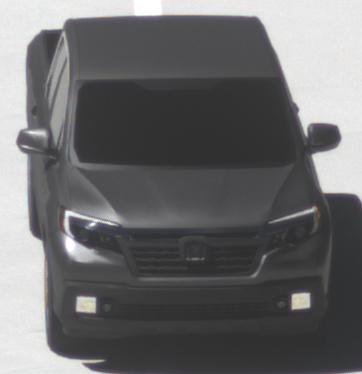
Make: Honda
Model: Ridgeline
Detailed model: Gen. 2
Model produced from: 2016
Model produced until: 2020
Doors: 4
Color: gray
Road condition: dry road
Daytime: midday
Contrast: high contrast